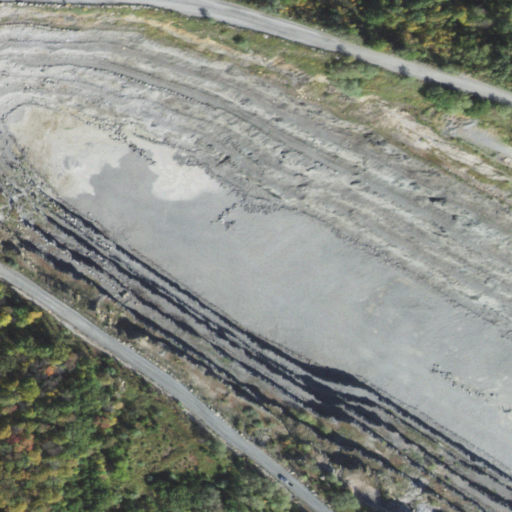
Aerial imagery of mountain in Pennsylvania named Sheep Hill containing barren land, deciduous forest, grassland, and open water